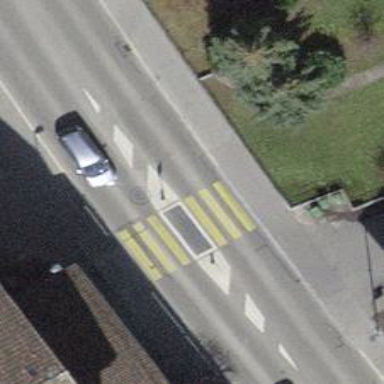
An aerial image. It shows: Pedestrian crossing with zebra markings on the footway.